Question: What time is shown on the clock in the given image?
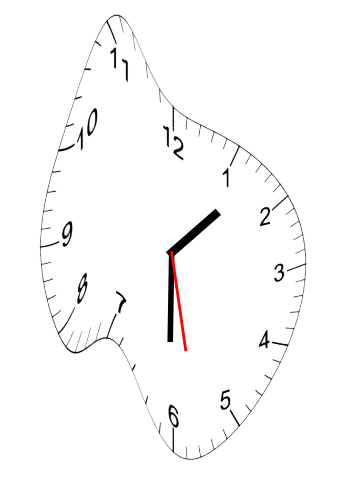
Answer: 01:30:28